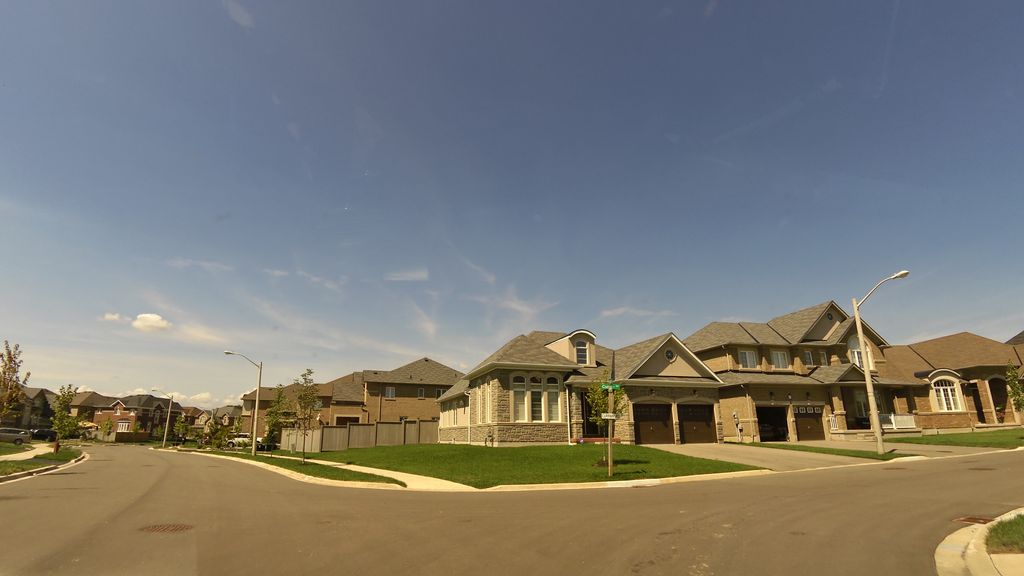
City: hamilton